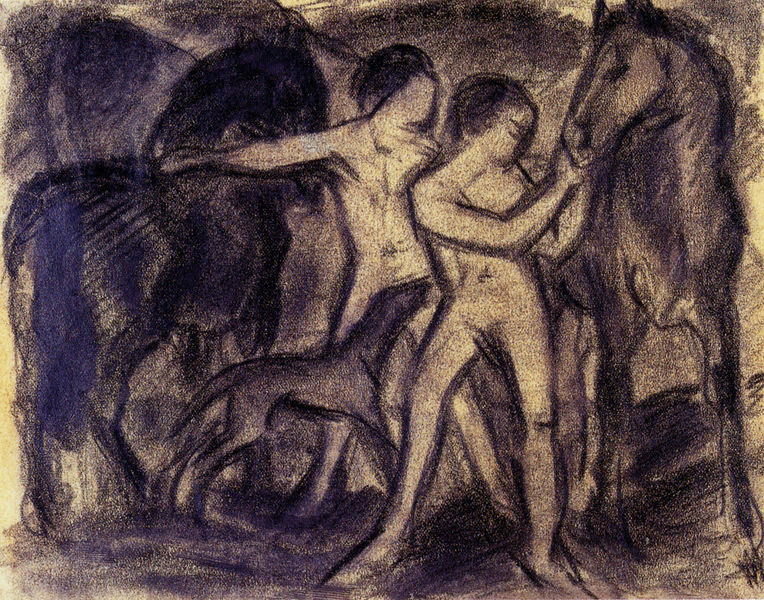
Titel: Knaben mit Pferden und Hund
Künstler: Franz Marc
Standort: Halle
Institution: Kunstmuseum des Landes Sachsen-Anhalt
Schlagwörter: akt, blau, dunkel, haut, mann, nackt, schatten, weiß, wolf, wolken, impressionismus, menschen, braun, degas, frau, grau, hell, hintergrund, licht, männer, schwarz, skizze, zeichnung, hund, tier, tiere, expressionismus, malerei, arme, augen, halten, mensch, stehen, hände, signatur, erde, hügel, natur, brücke, auge, figur, haare, paar, höhle, kontrast, kinder, pferd, pferde, reiter, beine, hufe, mähne, schnell, schwanz, schweif, papier, düster, zwei, studie, jungen, berge, grafik, monochrom, linien, figuren, querformat, festhalten, nabel, nackte, junge, striche, adam, eva, nacktheit, linie, kohle, füttern, schwarz-weiß, schraffur, radierung, strich, stilisiert, schraffiert, bleistift, entwurf, franz, kohlezeichnung, stift, streicheln, jüngling, verwischt, einfarbig, nüstern, frei, pferdekopf, mittelpunkt, brau, blauer reiter, führen, bellen, chagall, zeichung, vorstudie, franz marc, marc, tierstudie, mähnen, fohlen, expresionismus, jünglinge, aktion, guache, expressionistsich, höhlenmalerei, spack, steinzeit, viech, aktiv, otto müller, vorzeit, tierre, rossebändiger, schweid, 2 nackte männer, sehr düster, keine gescihter, kein gesicht, schraffrur, knabenakte, tierskizze, pfetdeführer, pferdeführer